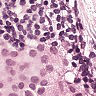
Metastatic tissue present: yes